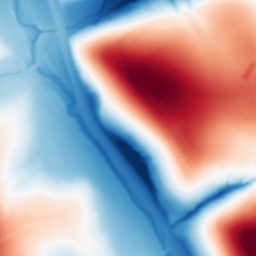
Category: multiscale
Decomposition family: dog_multiscale
Decomposition parameters: sigma_ratio: 2
n_scales: 6
base_sigma: 1
Upsampling method: sinc_hamming
Upsampling parameters: scale: 2
kernel_size: 16
Upsampling scale: 2